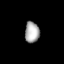
Tissue: lung
Cell type: Endothelial cells
Senescence score: 0.6493
Nuclear area (px): 297
Mean DAPI intensity: 170.633